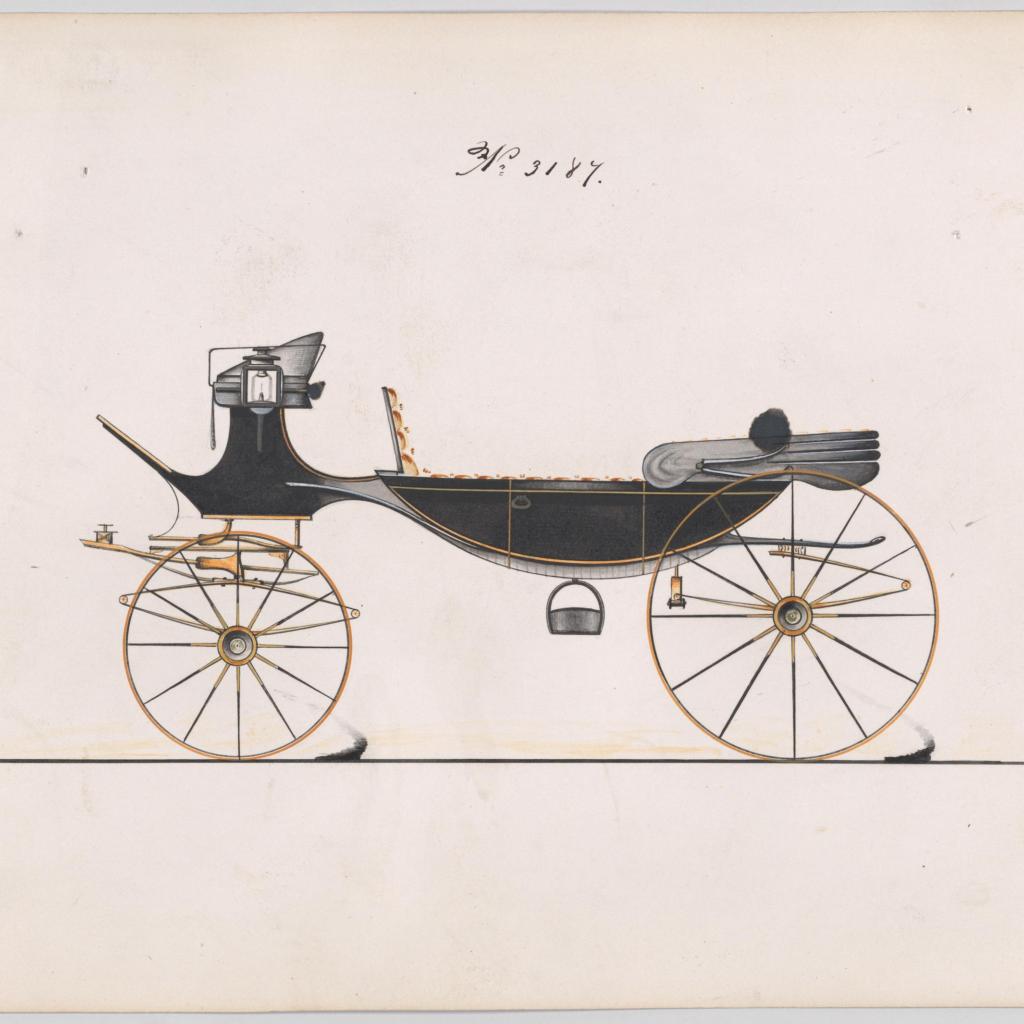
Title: Design for Vis-à-vis, no. 3187
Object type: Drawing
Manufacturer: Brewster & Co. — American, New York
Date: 1876
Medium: Pen and black ink, watercolor and gouache
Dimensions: Sheet: 7 x 9 7/8 in. (17.8 x 25.1 cm)
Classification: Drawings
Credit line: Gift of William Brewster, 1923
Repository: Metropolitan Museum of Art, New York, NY